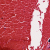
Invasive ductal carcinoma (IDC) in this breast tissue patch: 0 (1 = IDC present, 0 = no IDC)